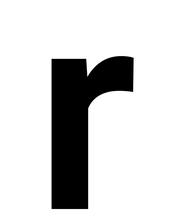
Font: Roboto_SemiBold